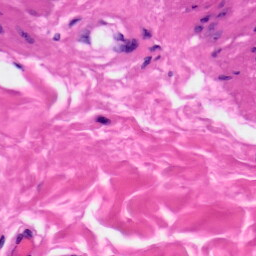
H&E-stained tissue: Skin